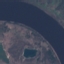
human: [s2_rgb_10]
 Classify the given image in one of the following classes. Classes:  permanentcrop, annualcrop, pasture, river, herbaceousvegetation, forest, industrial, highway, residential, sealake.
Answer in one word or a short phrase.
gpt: River